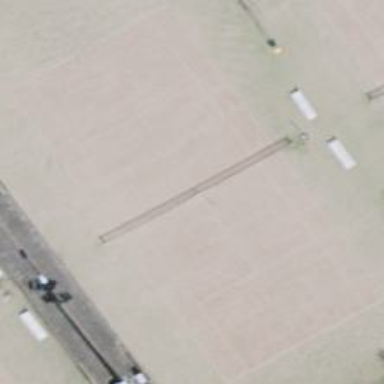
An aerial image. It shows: Tennis court on pitch designated for leisure land.